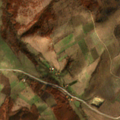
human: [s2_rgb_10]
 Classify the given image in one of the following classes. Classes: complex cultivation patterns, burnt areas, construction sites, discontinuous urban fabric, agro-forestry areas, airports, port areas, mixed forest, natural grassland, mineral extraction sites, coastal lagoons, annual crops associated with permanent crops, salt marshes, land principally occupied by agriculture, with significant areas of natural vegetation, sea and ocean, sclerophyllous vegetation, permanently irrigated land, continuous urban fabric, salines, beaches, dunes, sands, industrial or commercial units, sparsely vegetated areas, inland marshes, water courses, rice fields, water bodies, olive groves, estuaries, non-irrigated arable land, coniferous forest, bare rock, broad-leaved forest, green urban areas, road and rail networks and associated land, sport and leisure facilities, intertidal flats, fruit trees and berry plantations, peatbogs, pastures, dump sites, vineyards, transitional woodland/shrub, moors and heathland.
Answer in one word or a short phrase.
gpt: non-irrigated arable land, broad-leaved forest, natural grassland, transitional woodland/shrub